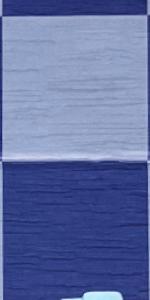
Label: Empty